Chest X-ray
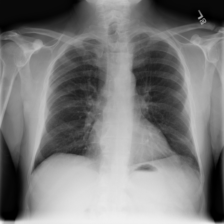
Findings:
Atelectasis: negative
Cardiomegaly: negative
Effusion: negative
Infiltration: negative
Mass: negative
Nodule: negative
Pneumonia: negative
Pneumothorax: negative
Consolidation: negative
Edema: negative
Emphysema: negative
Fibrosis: positive
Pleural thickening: negative
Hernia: negative